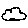
Label: cloud